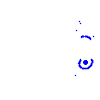
Particle: kaon